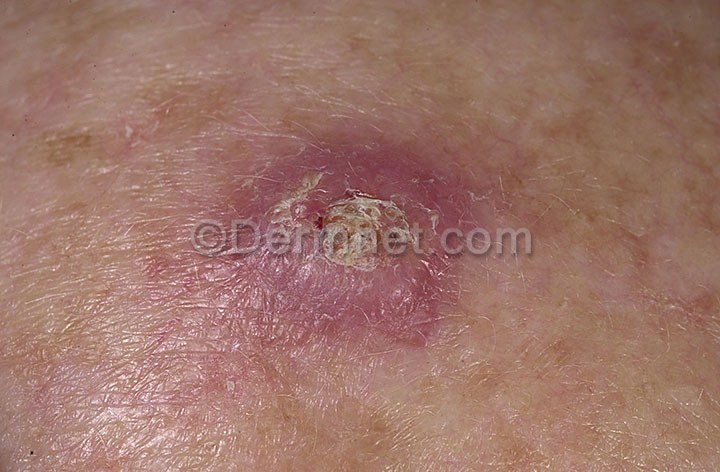
Disease: Seborrheic Keratoses and other Benign Tumors